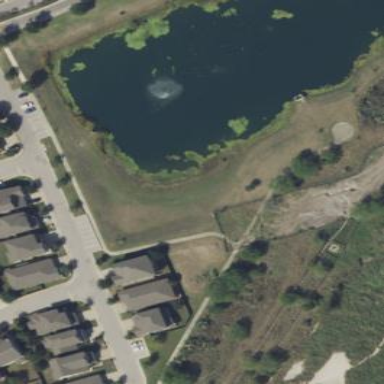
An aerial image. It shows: Peaceful pond surrounded by nature.